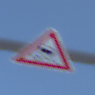
Verkehrszeichen: SchleuderOderRutschgefahr
Umgebung: Outdoor, Nature
Tageszeit: Midday
Wetter: Clear
Licht: Natural
Jahreszeit: NotSpecified
Kontrast: HighContrast